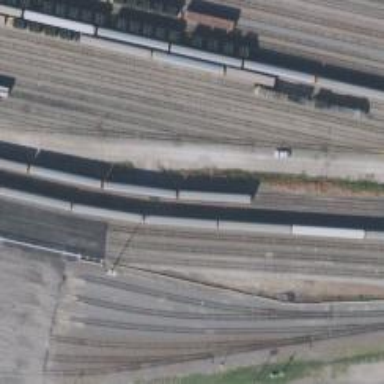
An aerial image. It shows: Railway yard in service.